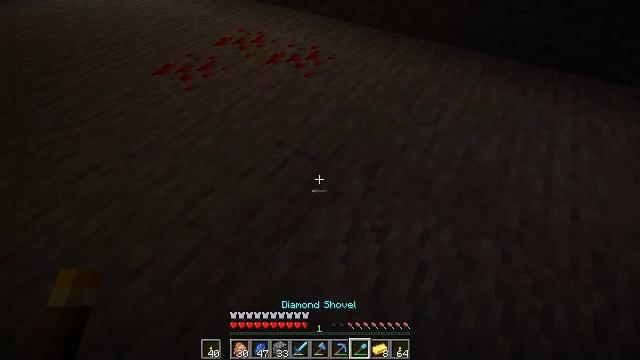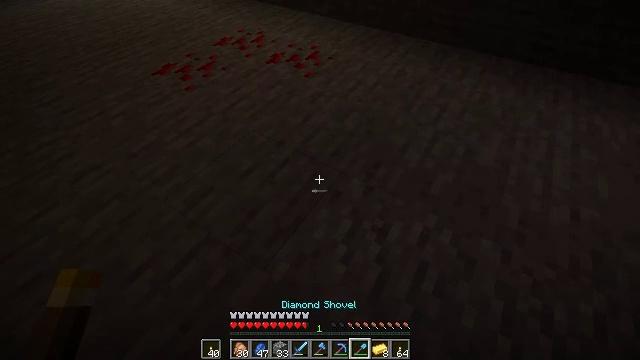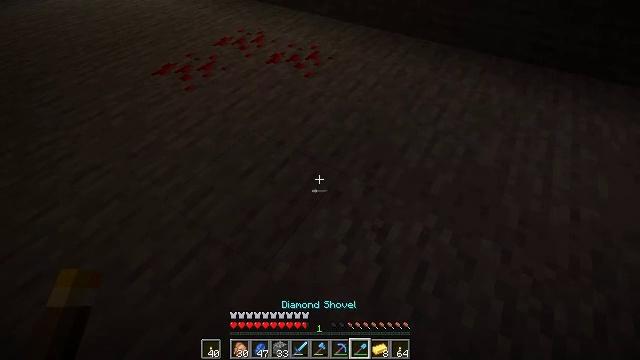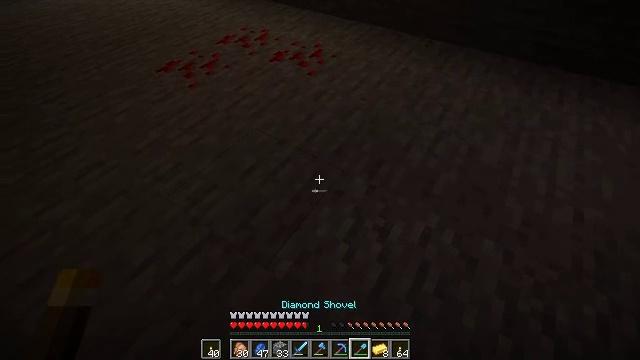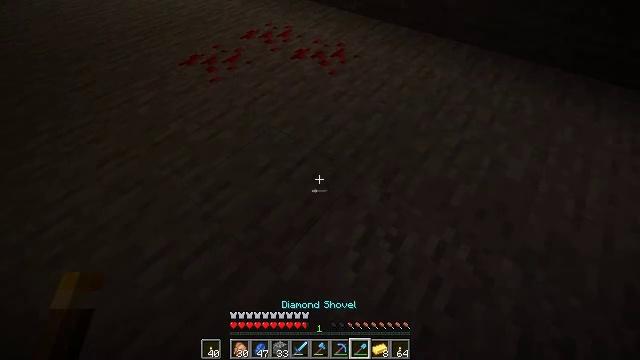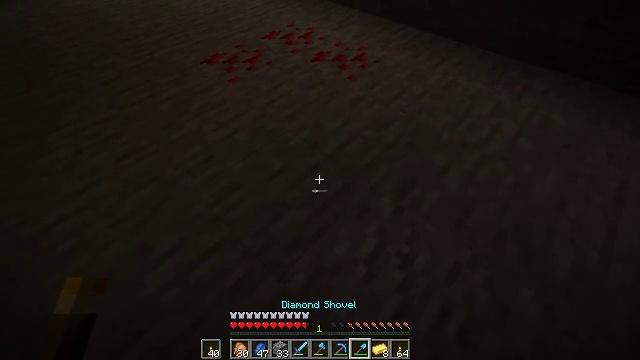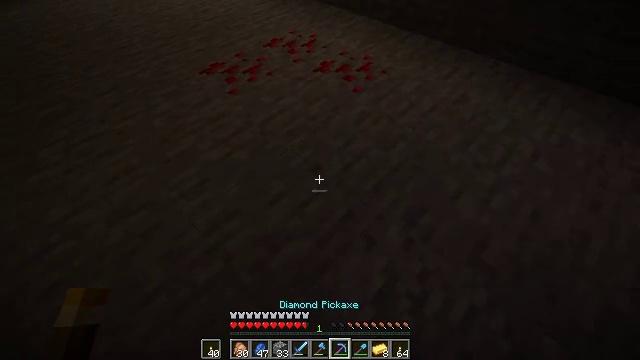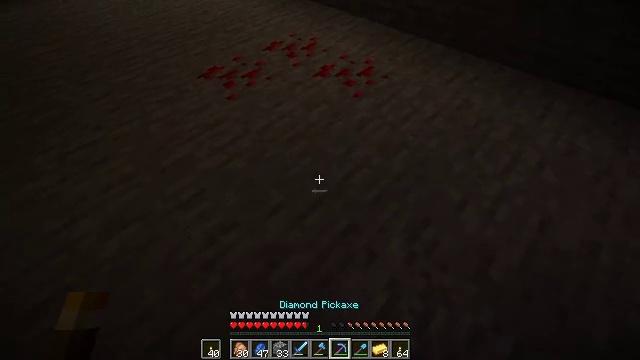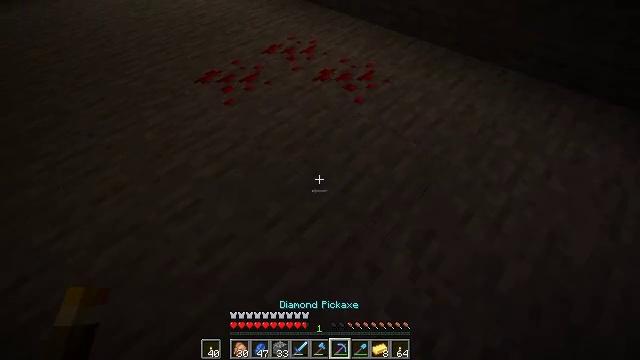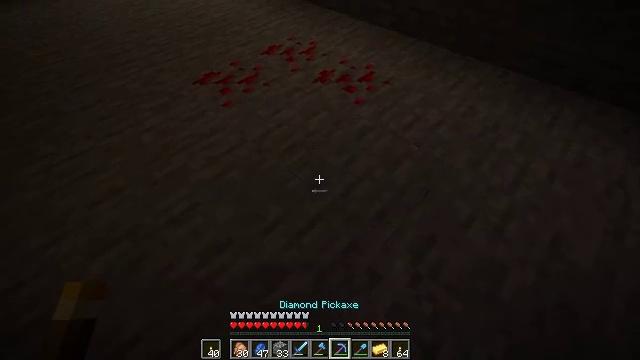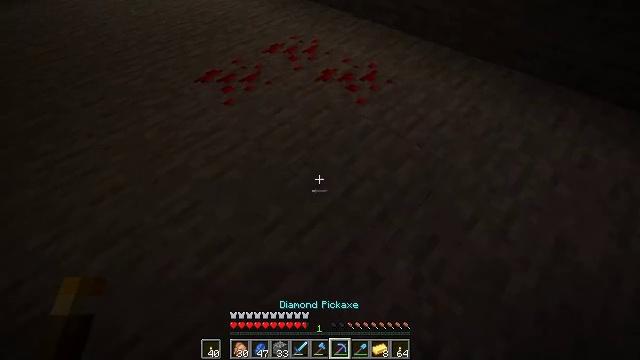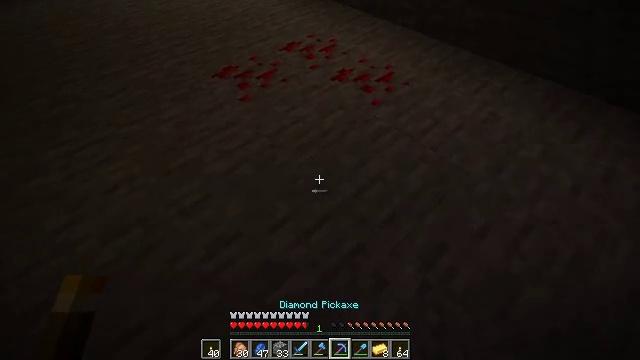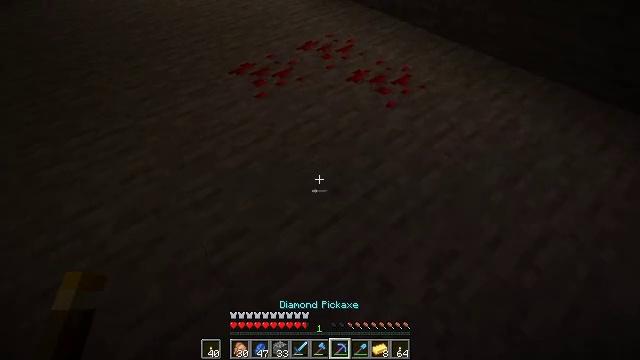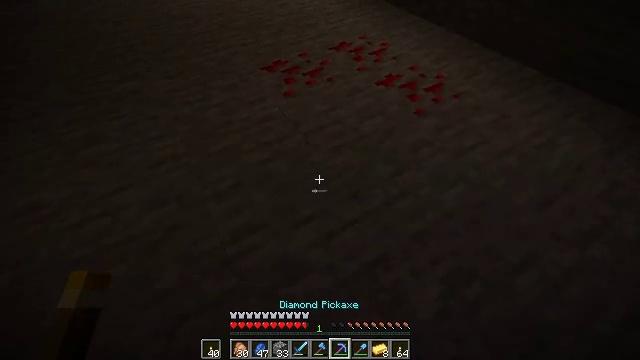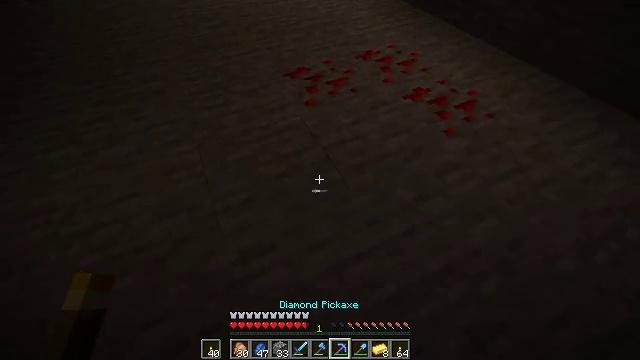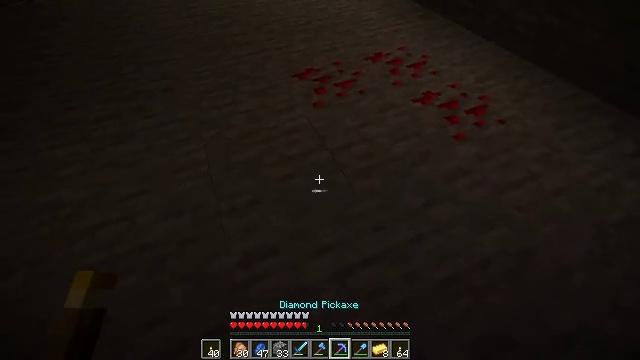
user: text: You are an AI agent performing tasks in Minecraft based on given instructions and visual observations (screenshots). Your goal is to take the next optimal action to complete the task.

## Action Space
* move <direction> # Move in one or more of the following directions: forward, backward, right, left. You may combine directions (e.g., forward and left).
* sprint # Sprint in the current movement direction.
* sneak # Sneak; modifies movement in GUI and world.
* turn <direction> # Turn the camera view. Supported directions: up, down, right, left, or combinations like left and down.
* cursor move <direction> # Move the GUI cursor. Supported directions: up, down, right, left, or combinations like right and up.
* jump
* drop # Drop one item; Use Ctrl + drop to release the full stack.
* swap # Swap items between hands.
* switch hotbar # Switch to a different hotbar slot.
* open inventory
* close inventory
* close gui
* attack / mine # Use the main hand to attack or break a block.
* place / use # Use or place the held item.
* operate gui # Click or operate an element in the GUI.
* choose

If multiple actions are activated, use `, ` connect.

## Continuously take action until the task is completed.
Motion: motion action
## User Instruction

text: Find and mine redstone ore in caves.
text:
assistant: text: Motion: no_op
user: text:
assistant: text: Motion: no_op
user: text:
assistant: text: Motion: no_op
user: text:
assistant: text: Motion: move forward, turn left
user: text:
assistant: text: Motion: move forward, turn left
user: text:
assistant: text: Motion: move forward
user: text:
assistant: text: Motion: no_op
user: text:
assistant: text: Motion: no_op
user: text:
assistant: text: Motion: no_op
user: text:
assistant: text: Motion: no_op
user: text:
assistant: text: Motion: turn left
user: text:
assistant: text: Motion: turn left
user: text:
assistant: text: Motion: move forward, turn left
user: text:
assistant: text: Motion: move forward, turn left
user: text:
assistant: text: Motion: move forward, turn left
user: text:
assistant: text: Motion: move forward, turn left
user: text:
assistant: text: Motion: move forward, turn left
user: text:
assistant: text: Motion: move forward, turn up
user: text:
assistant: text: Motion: move forward, turn right and up
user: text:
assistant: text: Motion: move forward
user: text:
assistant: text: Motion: no_op
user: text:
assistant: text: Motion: no_op
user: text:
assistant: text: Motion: no_op
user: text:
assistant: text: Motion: turn right and down
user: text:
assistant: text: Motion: turn right and down
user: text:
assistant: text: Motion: turn right and down, attack / mine
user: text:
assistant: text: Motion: turn right and down, attack / mine
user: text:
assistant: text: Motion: turn right and down, attack / mine
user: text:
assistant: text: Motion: attack / mine
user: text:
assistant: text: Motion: attack / mine